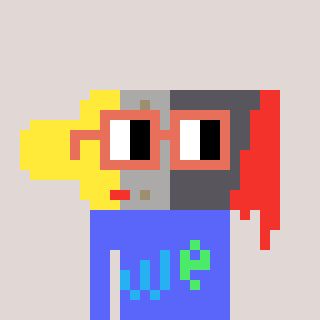
a pixel art character with square orange glasses, a paintbrush-shaped head and a purple-colored body on a warm background